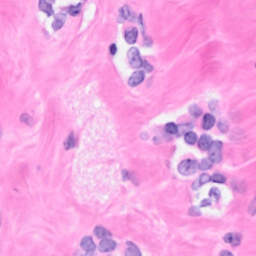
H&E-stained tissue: Breast